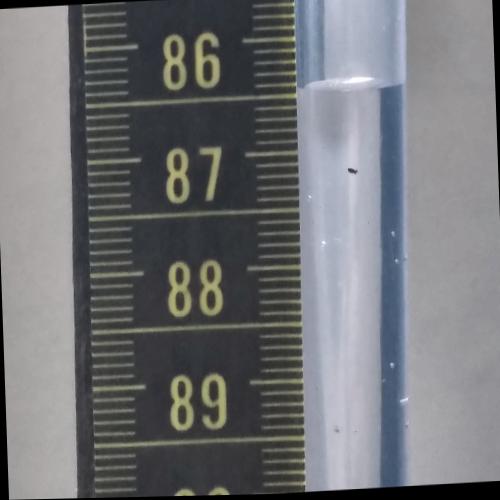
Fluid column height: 86.5 cm